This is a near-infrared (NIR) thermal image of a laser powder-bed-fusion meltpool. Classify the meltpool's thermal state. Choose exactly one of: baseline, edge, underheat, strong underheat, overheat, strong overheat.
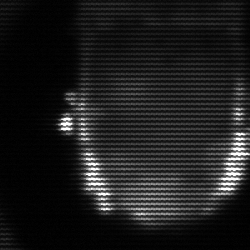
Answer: baseline